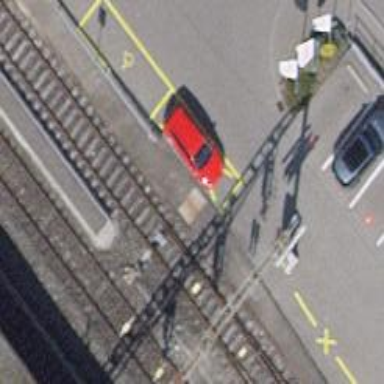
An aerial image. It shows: Railway switch.